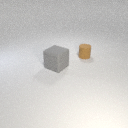
large gray rubber cube to the left of small brown rubber cylinder